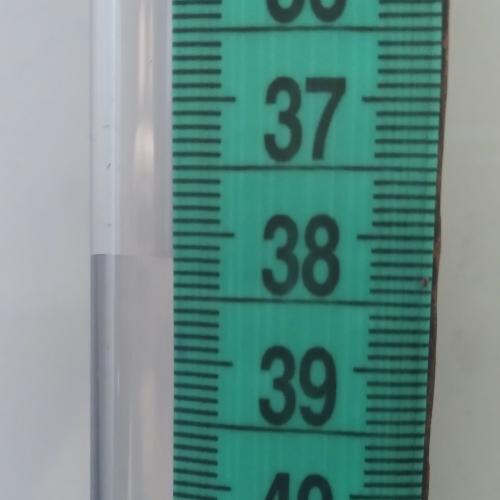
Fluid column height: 38.2 cm